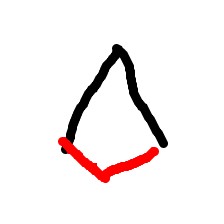
Shape: kite